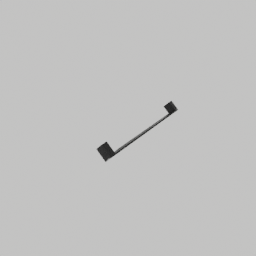
Label: mechanical